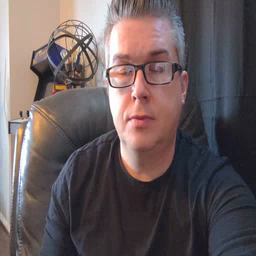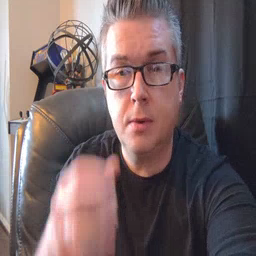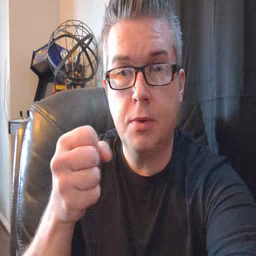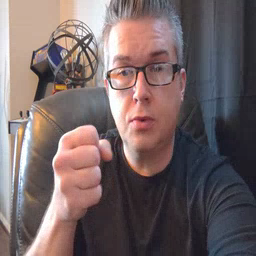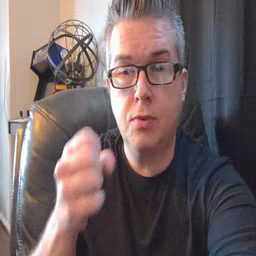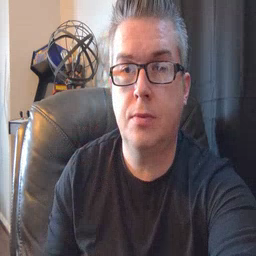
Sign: milk